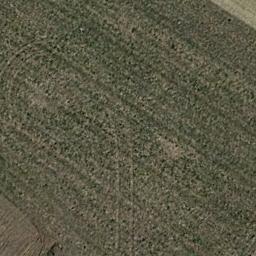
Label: meadow